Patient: sex F, age 73
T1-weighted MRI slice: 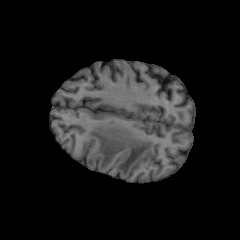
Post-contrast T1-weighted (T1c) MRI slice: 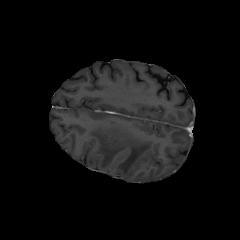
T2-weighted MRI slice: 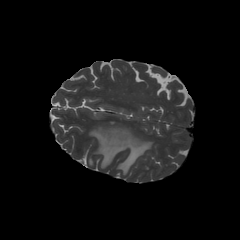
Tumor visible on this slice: yes
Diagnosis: Glioblastoma, IDH-wildtype
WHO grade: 4